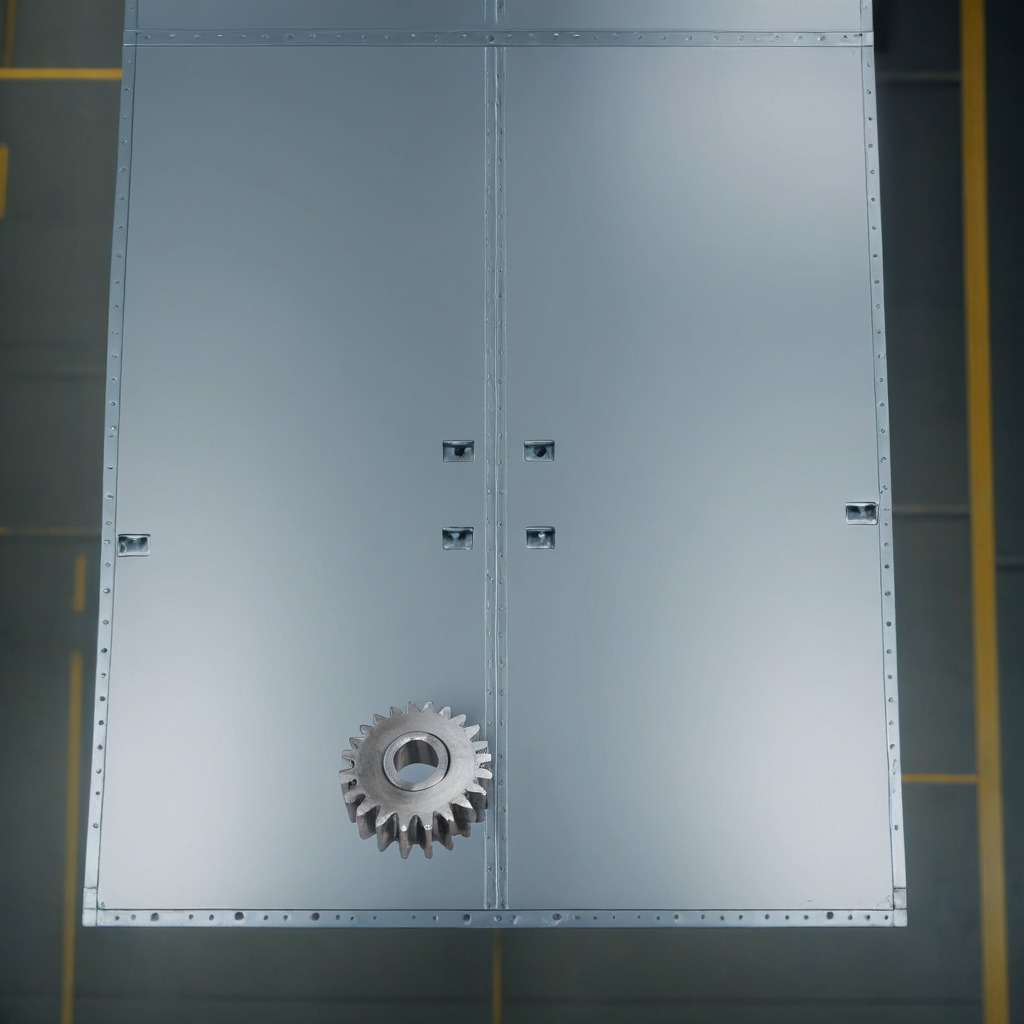
A steel gear with teeth is lying on the toolbox surface in an airplane hangar workshop 8K.